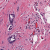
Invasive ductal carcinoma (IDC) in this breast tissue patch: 1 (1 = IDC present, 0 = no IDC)